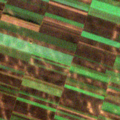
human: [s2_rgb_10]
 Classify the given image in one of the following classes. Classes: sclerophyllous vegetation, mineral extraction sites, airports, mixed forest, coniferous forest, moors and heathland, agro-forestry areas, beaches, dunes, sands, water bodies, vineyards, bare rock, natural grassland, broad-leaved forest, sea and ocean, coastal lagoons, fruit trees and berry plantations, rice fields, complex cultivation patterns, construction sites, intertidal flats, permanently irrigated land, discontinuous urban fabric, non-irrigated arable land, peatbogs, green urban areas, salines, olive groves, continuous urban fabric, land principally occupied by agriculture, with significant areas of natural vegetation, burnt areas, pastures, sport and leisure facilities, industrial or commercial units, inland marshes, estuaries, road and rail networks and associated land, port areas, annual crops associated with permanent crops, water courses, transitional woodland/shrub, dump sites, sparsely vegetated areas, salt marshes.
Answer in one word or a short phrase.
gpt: non-irrigated arable land